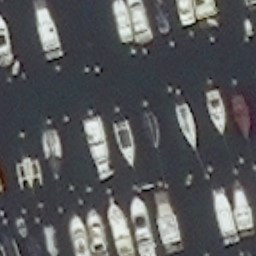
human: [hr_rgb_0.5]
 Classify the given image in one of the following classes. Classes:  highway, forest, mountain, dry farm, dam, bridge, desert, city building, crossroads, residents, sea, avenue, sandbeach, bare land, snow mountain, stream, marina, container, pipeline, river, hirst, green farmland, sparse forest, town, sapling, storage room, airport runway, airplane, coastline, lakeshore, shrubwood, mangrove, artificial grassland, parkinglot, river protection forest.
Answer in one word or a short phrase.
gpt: marina